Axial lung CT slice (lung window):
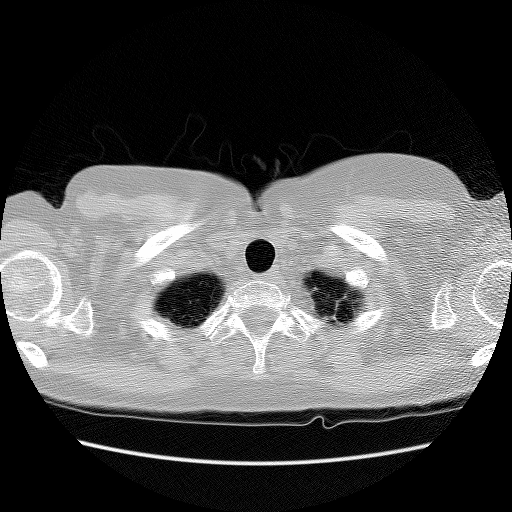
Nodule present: no